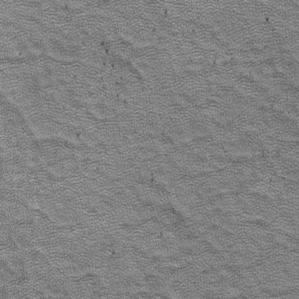
Label: frost